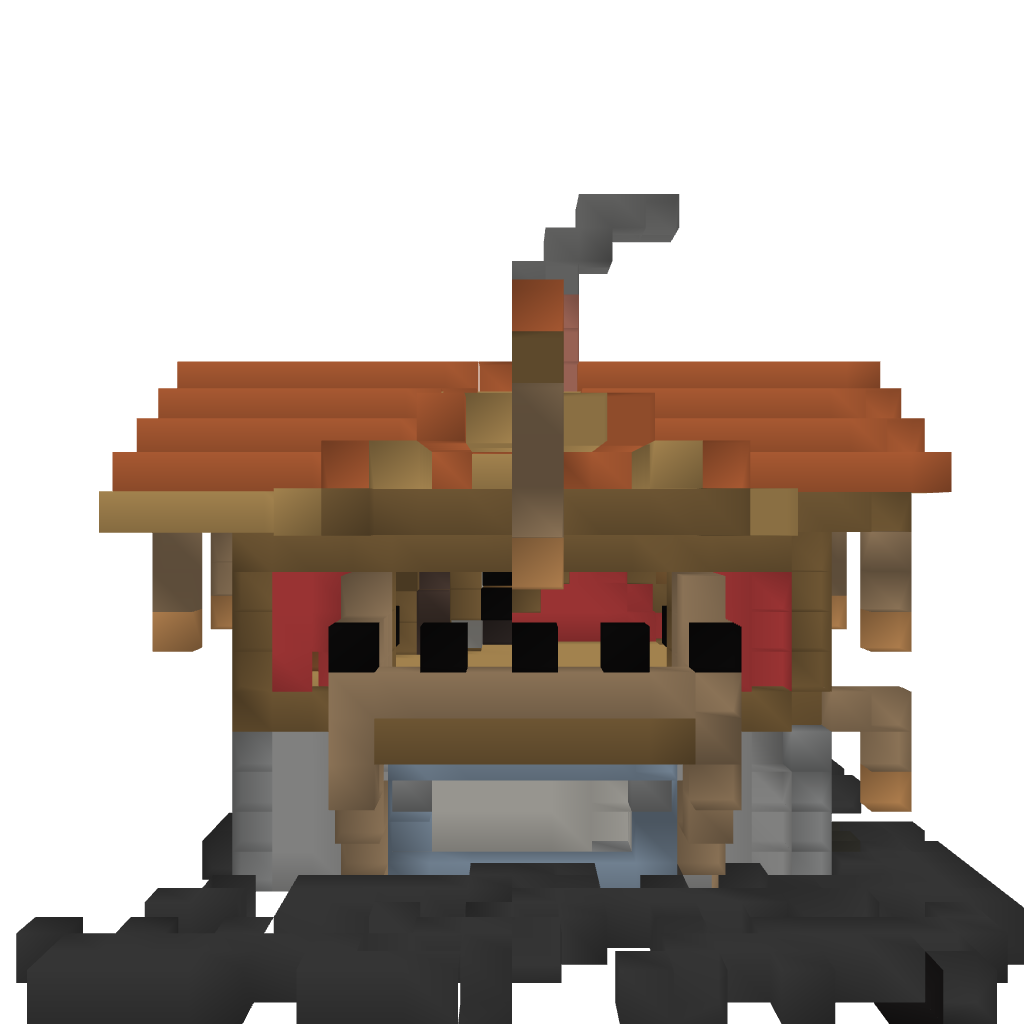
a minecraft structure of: Medieval House